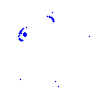
Particle: proton